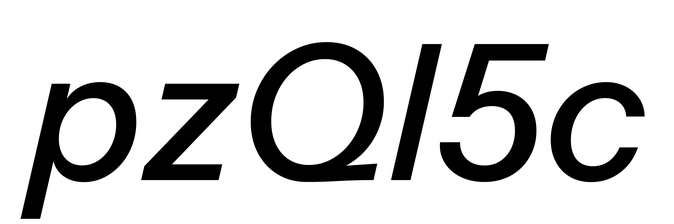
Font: InstrumentSans-Italic_Medium_Italic